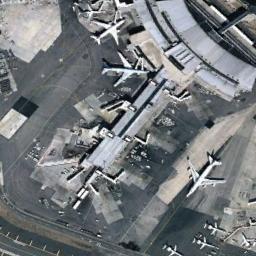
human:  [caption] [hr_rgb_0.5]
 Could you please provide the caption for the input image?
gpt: Many airplanes of different sizes were parked on the airport around a building .